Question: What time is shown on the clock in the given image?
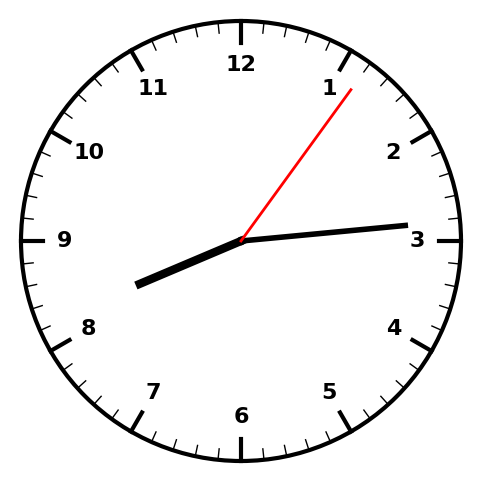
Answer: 08:14:06